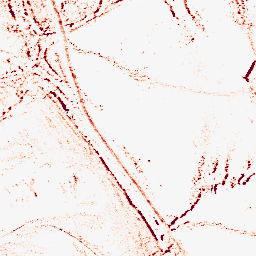
Category: morphological
Decomposition family: morphological_rect
Decomposition parameters: operation: opening
width: 5
height: 3
Upsampling method: bicubic
Upsampling parameters: scale: 8
Upsampling scale: 8